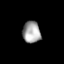
Tissue: lung
Cell type: Epithelial cells
Senescence score: 0.2197
Nuclear area (px): 384
Mean DAPI intensity: 161.375